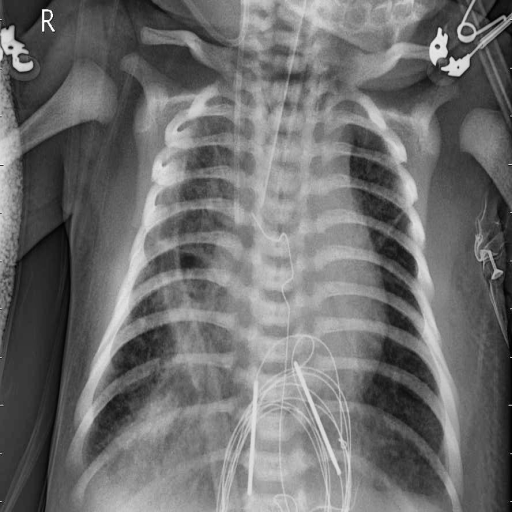
Finding: PNEUMONIA